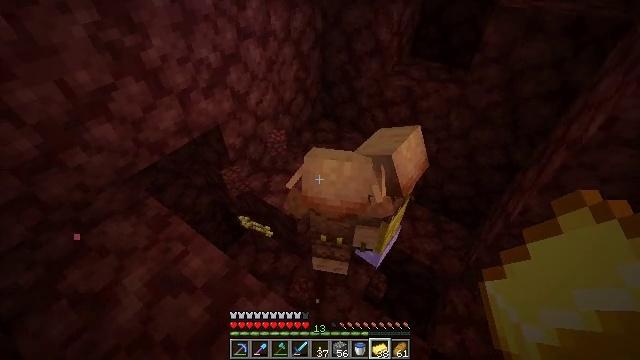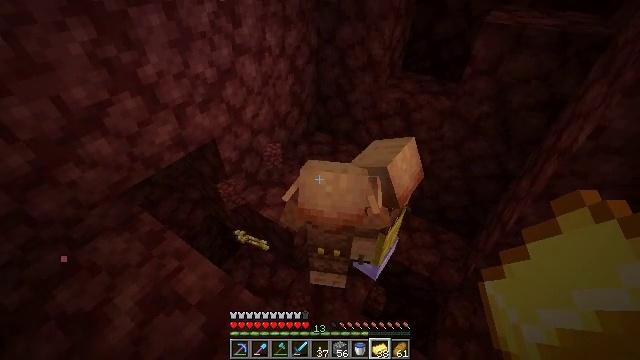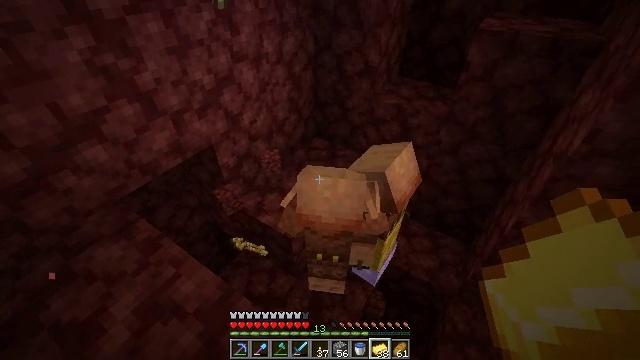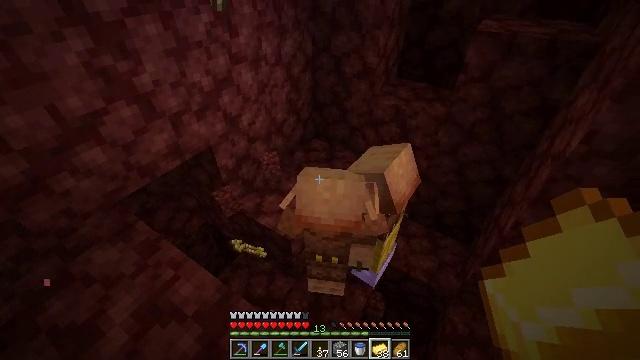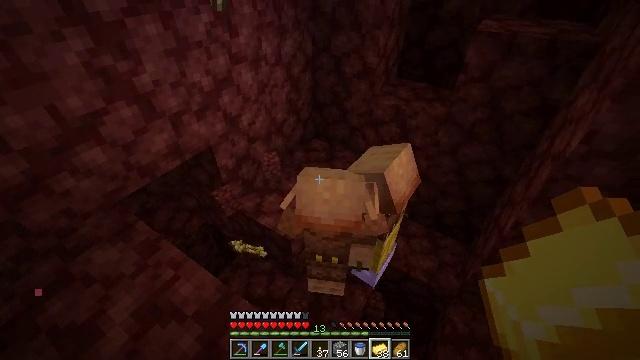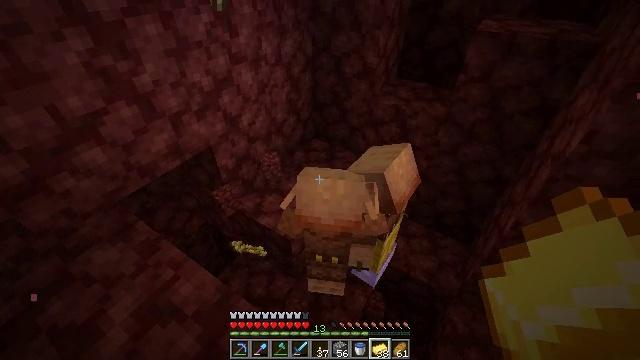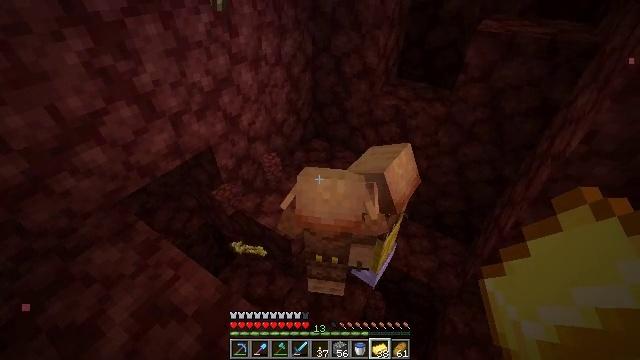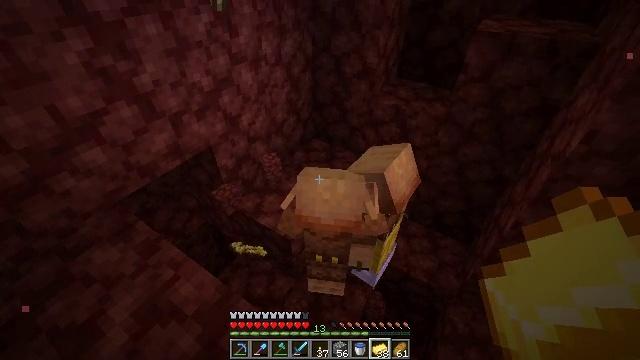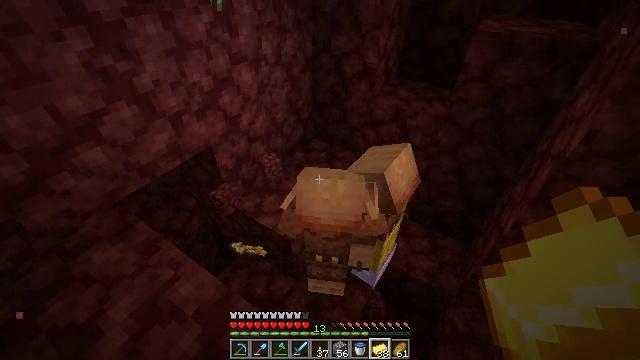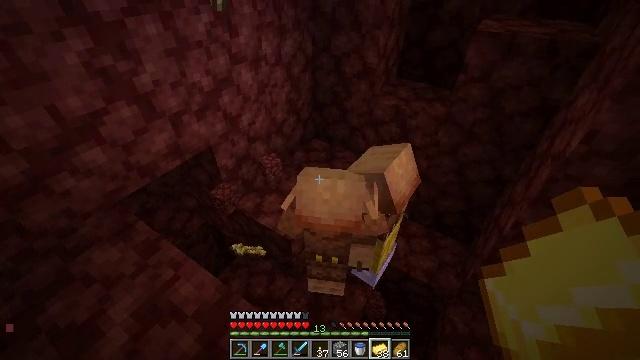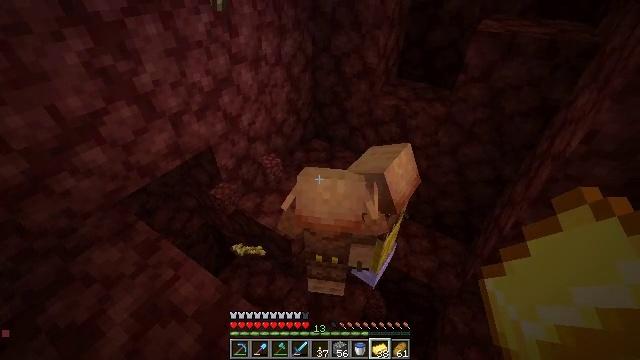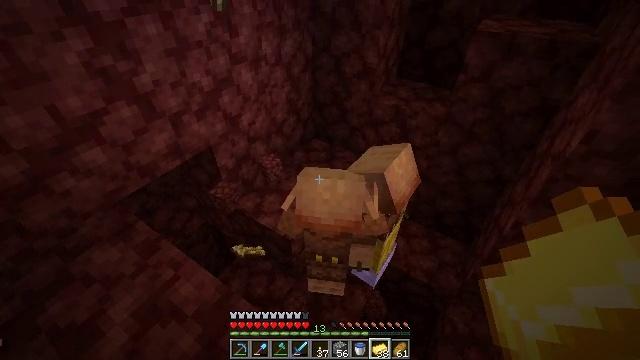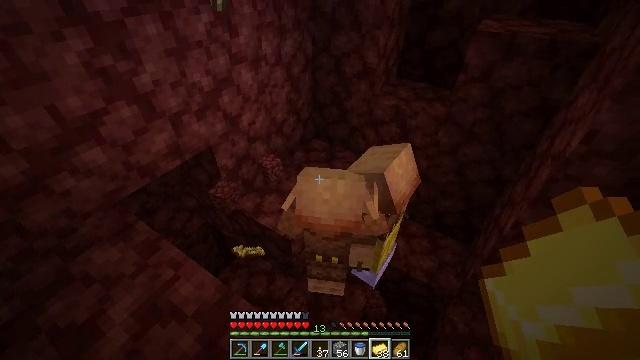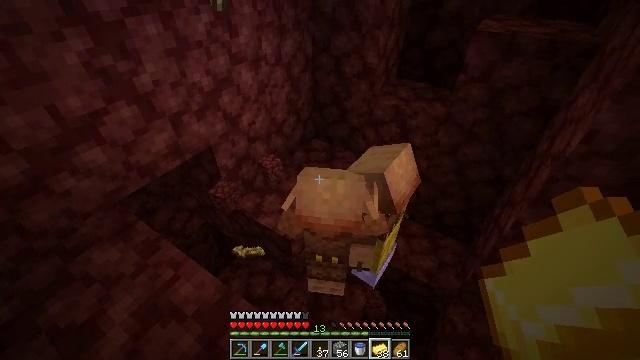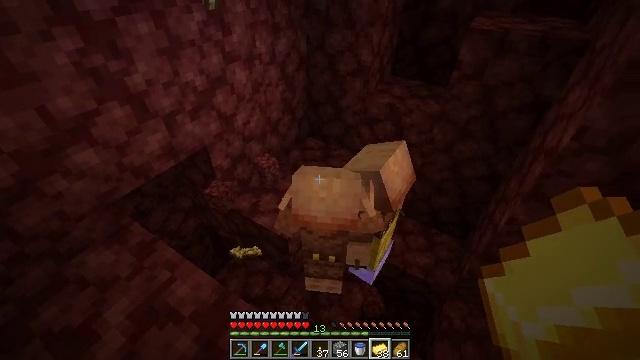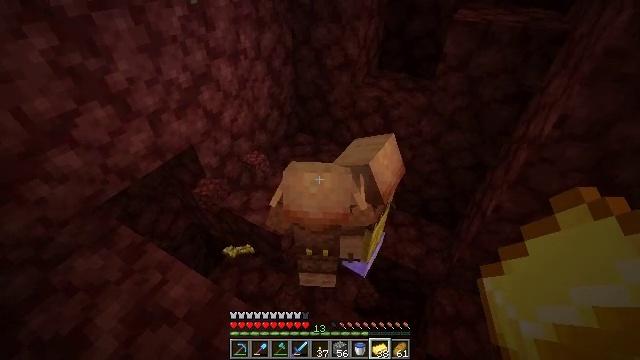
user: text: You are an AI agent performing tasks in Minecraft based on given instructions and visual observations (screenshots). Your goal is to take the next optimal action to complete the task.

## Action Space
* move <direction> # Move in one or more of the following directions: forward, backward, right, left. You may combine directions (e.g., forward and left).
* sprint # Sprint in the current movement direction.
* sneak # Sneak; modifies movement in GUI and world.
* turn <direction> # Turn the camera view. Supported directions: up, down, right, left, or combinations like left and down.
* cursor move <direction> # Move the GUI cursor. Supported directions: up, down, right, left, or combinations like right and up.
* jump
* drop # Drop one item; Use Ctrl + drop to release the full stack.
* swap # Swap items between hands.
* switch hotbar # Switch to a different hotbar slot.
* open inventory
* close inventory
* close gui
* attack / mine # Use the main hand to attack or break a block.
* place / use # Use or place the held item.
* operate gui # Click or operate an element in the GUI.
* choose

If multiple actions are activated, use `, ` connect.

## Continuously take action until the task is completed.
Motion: motion action
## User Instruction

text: Drop a gold ingot.
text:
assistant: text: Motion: turn right and up
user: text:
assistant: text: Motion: turn up
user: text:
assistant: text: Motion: no_op
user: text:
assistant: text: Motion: no_op
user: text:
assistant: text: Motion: no_op
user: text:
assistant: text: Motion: no_op
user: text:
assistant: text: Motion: no_op
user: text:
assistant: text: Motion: no_op
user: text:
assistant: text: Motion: no_op
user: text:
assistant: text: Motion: no_op
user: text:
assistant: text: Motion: no_op
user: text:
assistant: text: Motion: no_op
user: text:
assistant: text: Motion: no_op
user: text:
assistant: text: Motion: turn right
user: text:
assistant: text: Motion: turn right and down
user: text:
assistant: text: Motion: turn right
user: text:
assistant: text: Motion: turn right and down
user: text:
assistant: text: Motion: turn right
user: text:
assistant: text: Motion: no_op
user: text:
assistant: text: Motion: no_op
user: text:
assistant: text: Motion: no_op
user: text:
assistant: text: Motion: turn left
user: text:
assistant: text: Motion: no_op
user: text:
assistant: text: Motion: no_op
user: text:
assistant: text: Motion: no_op
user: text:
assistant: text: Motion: no_op
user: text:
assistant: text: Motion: no_op
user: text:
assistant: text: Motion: no_op
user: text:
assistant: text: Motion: no_op
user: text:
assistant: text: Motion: no_op